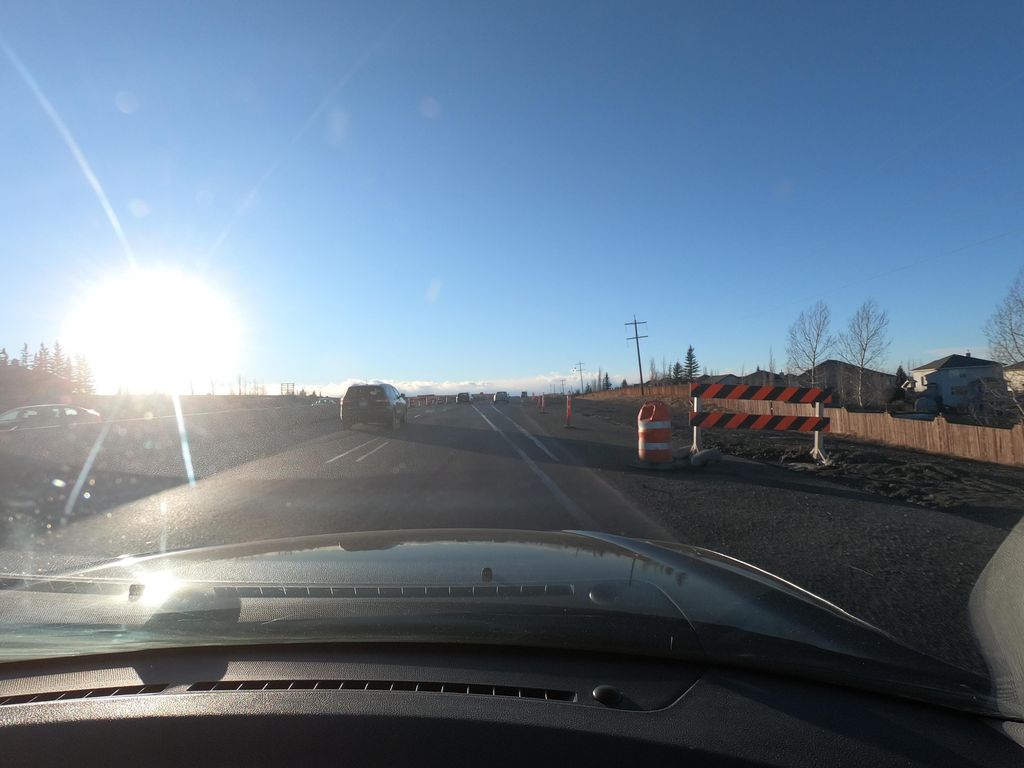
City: calgary